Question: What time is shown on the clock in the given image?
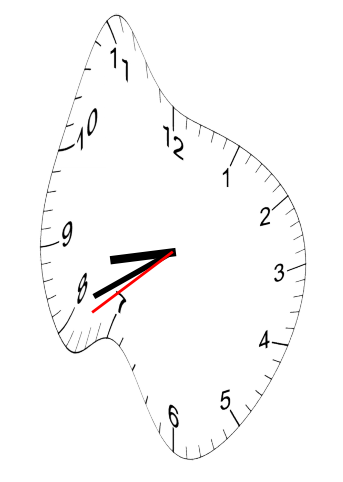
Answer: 08:40:39